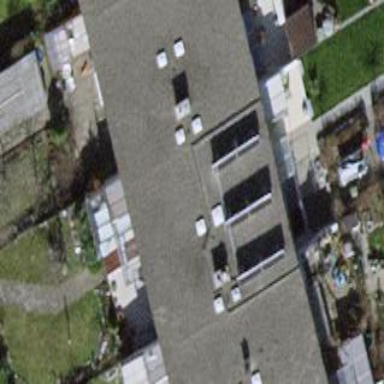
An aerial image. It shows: House with flat roof.